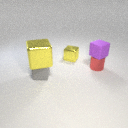
small yellow metal cube behind small red metal cylinder